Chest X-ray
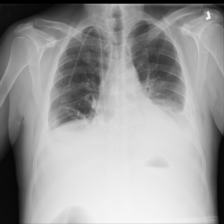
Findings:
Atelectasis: negative
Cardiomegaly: negative
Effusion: positive
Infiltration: positive
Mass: negative
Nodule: negative
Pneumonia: negative
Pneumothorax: negative
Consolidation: negative
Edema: negative
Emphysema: negative
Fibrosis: negative
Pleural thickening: negative
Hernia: negative